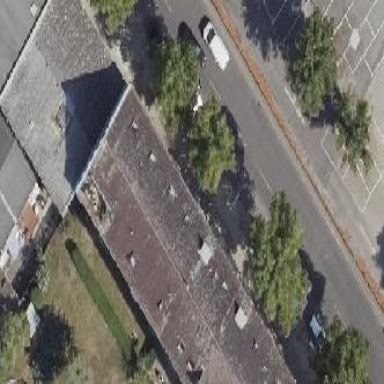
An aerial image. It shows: Gabled roof adorns the apartments building.